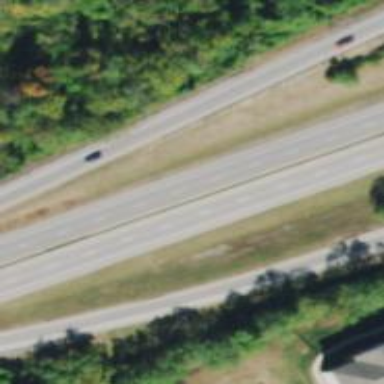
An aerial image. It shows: Trunk link highway.